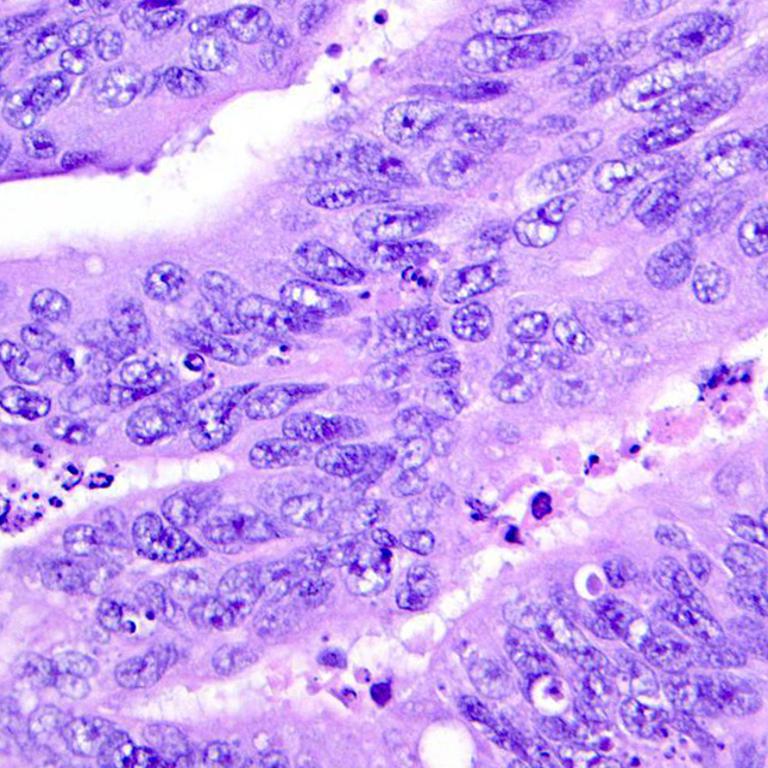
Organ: colon
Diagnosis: adenocarcinomas